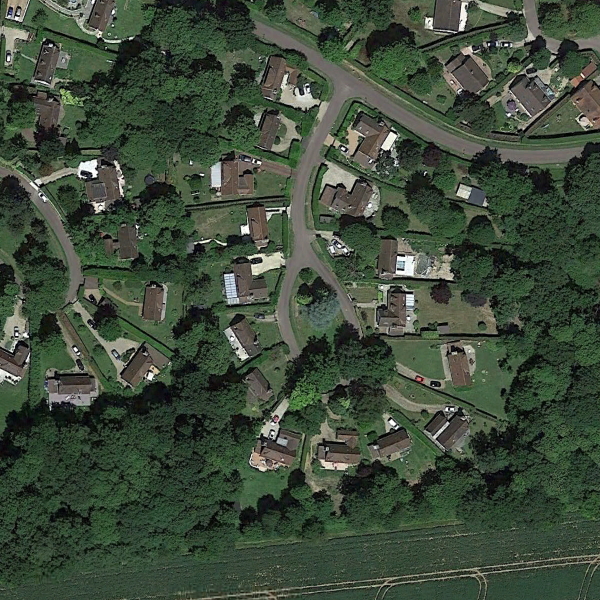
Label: MediumResidential